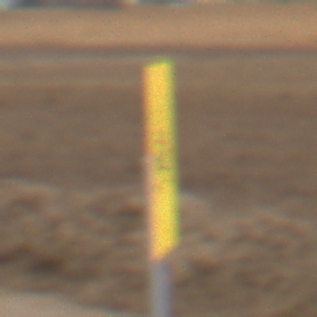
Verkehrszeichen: RadverkehrOhnePfeilsymbol
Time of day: Midday
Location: Outdoor (RoadRail)
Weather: Overcast
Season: NotSpecified
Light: Natural